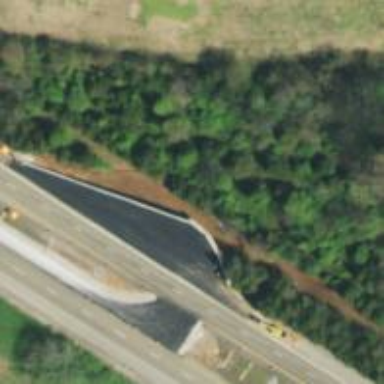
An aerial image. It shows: Trunk link highway.